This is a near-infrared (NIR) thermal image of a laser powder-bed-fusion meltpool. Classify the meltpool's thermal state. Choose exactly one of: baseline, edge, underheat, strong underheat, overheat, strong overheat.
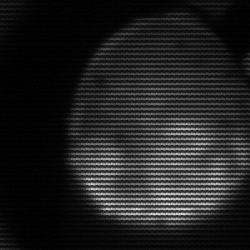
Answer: edge